Question: I have a data set ADDRESS as shown below
'''
data address;
input fulladdress $char80.;
datalines;
RM 101A TOWER 607,PALZZ ,28 ABC ST ,DISTRICT 14
FLAT 2426 24/F ,KKL HSE ,HAPPY ESTATE ,DISTRICT 10
FLAT 08 18/F ,BBC HOUSE ,CDEFG COURT ,DISTRICT 9 , testingAdd5
;
run;
'''
You may observe that for each observation, address component is seperated by the delimiter ","
therefore the dimension of array is dynamic(4 for first two observation and 5 for last observation) .
When i tried at the moment
'''
data addressnew;
set address;
count = count(fulladdress,",") + 1;
array add[5] $30.;
do i = 1 to dim(add);
add[i] = scan(fulladdress,i,",");
end;
run;
'''
I use 5 as the dimension for the 'array add' i used 'count()' to find out how many component of address each row has. How I can use it as setting the dimension of the array? like 'array[&count]' ?
According to @NEOman answer, i can use add[*] if i do not know the dimension of the array. WHile i get following error
'''
2252 array add[*] $30. ;
ERROR: The array add has been defined with zero elements.
2253 do i = 1 to count;
2254 add[i] = scan(fulladdress,i,",");
ERROR: Too many array subscripts specified for array add.
'''
My desired output is
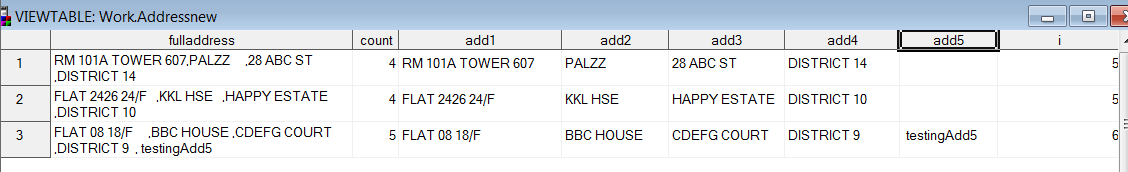
Answer: Use 'array add[*]' if you are not sure about the number of elements!
OR you can define '_Temporary_' array like below with dimensions greater than the number of elements, for being safe I have selected 100.
<URL>
'''
data _null_;
set address;
count = count(fulladdress,",") + 1;
put count=;
array addn{0:999} $ _temporary_;
do i = 1 to count;
addn[i] = scan(fulladdress,i,",");
put addn[i]=;
end;
'''
run;
As I understand your problem, if the address has six segments you want to create 'add1-add6' variables and store the segments in them.
I tried doing it using 'dynamic array' , but for some reason I am getting strange errors.
'''
data addressnew;
set address;
count = count(fulladdress,",") + 1;
put count=;
array addn[*] addn: ;
do i = 1 to count;
addn[i] = scan(fulladdress,i,",");
put addn[i]=;
end;
'''
Below is the code, it might not be the most sophisticated(Programming wise, but I suppose it would not have any negative impact on execution time and space wise) way to this but it is working. Hopefully someone will come up with the more simpler solution.
Selecting the maximum number of segments by scanning all the records in the entire dataset.
'''
data temp;
set address(keep=fulladdress);
countnew = count(fulladdress,",") + 1;
run;
proc sql noprint;
select max(countnew) into: count_seg from temp;
quit;
%put &count_seg.;
'''
/Using ARRAY/
'''
data _null_;
set address;
count = count(fulladdress,",") + 1;
put count=;
array add{%sysfunc(compress(&count_seg.))} $30.;
do i = 1 to count;
add[i] = scan(fulladdress,i,",");
put add[i]=;
end;
run;
'''
/USING MACRO/
'''
%macro test();
data _null_;
set address;
countnew = count(fulladdress,",") + 1;
%do i = 1 %to &count_seg.;
add&i. = scan(fulladdress,&i.,",");
put add&i.=;
%end;
run;
%mend;
%test;
'''